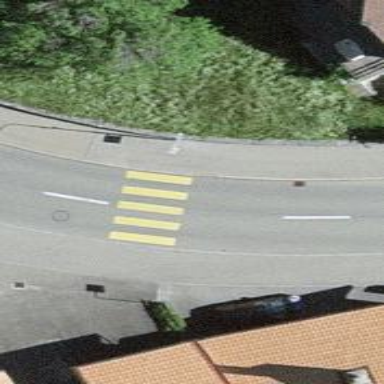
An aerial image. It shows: Tertiary road with asphalt surface.